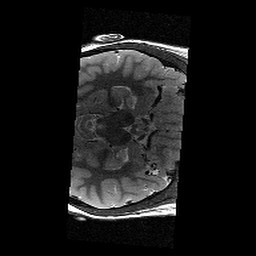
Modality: T2w
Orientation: axial
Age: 13
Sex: female
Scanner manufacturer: siemens
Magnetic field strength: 3 T
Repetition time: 9.23 s
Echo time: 0.067 s